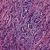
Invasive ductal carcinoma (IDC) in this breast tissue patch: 1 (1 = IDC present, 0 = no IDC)